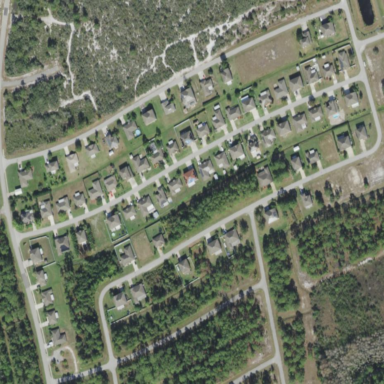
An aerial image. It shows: Residential area.